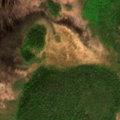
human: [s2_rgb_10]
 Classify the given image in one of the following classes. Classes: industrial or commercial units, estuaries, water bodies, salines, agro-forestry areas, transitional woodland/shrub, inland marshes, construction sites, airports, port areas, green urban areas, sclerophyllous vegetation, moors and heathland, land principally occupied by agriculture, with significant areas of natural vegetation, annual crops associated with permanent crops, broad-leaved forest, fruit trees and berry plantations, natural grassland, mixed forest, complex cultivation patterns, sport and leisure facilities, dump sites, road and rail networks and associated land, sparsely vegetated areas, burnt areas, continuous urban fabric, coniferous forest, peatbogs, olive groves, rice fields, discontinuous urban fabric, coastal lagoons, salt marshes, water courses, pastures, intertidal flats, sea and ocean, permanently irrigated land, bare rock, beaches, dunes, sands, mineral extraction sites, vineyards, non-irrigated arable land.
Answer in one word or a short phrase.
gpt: coniferous forest, mixed forest, peatbogs